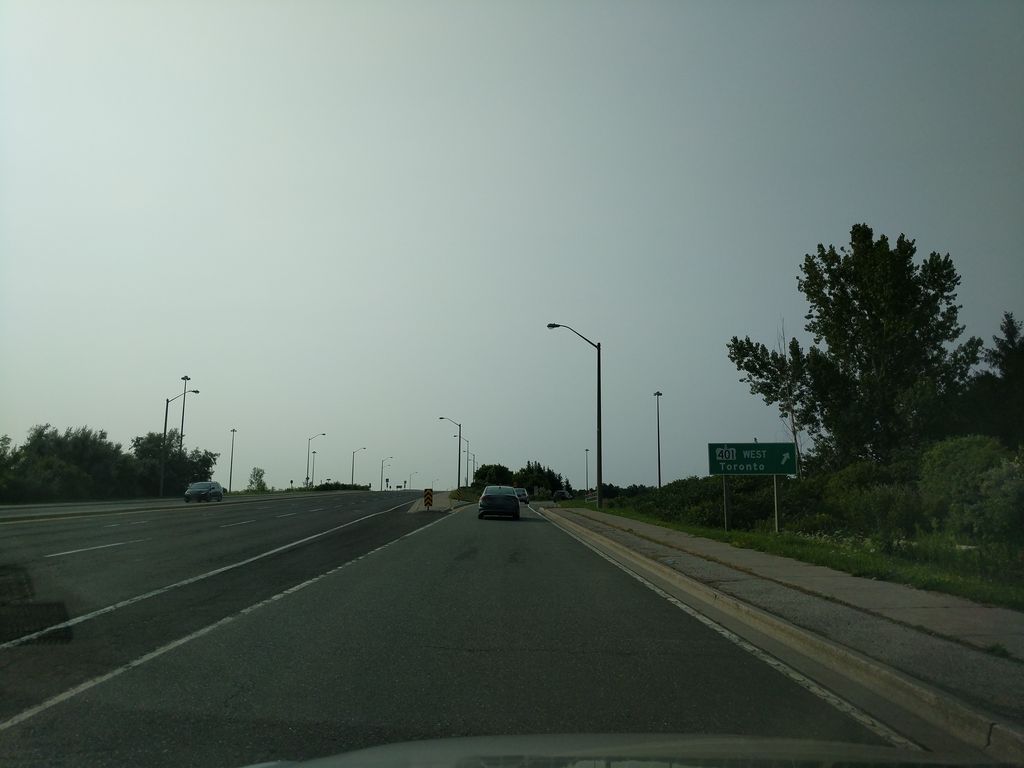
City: toronto